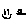
Label: smiley face